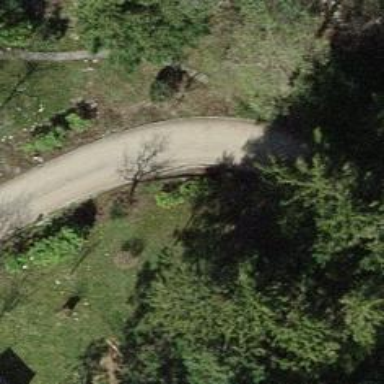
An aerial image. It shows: Driveway.